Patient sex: F
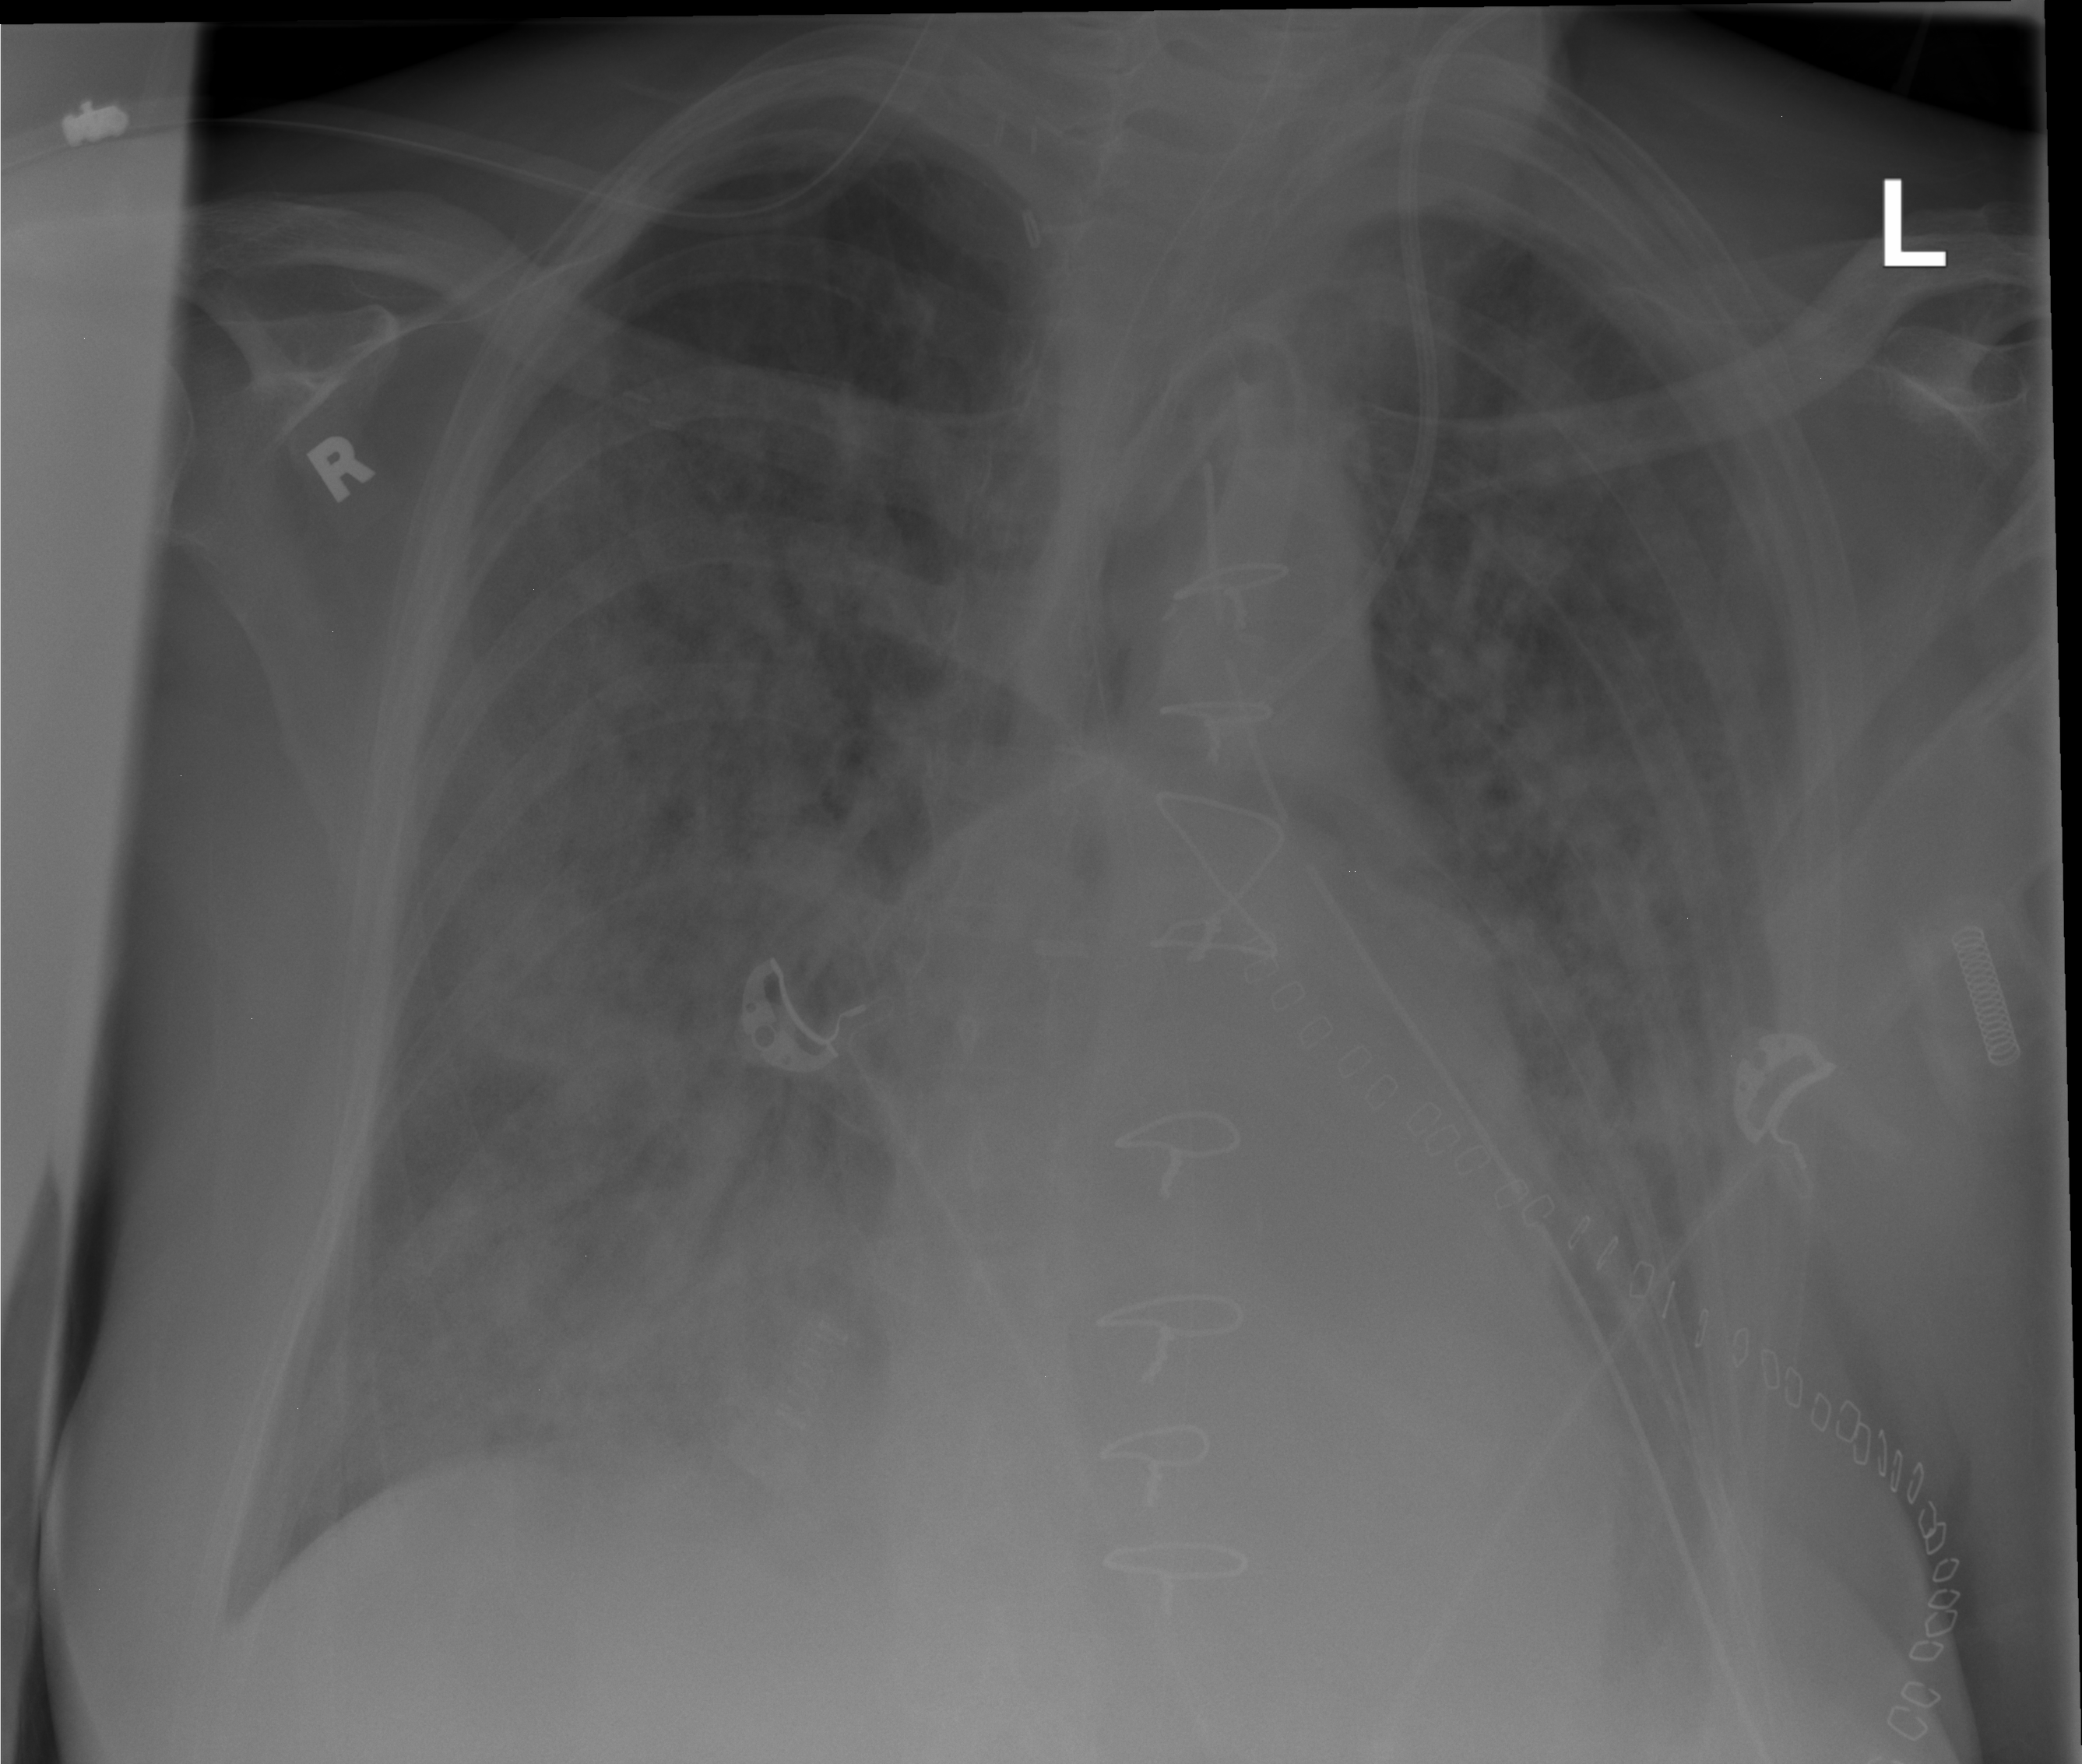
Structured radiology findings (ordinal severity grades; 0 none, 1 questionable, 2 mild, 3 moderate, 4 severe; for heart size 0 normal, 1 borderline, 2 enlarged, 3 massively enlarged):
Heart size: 1
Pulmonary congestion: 2
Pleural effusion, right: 0
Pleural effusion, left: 2
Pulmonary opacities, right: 3
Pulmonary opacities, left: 3
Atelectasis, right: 2
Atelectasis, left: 2